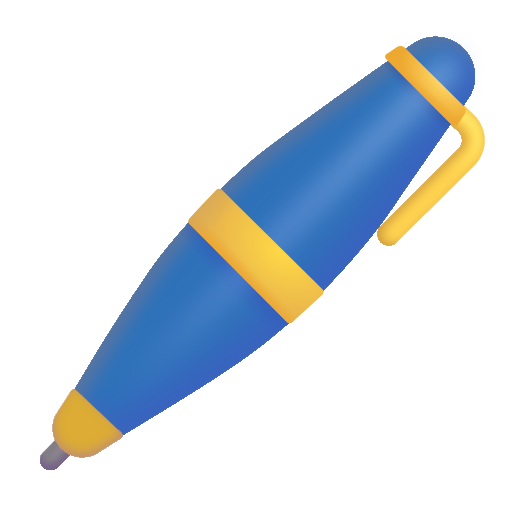
pen color